Interaction volume radius: 5 \u00c5
Interaction volume height: 10 \u00c5
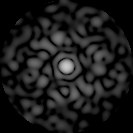
Disorder parameter: 0.8026